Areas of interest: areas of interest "Commercial service"
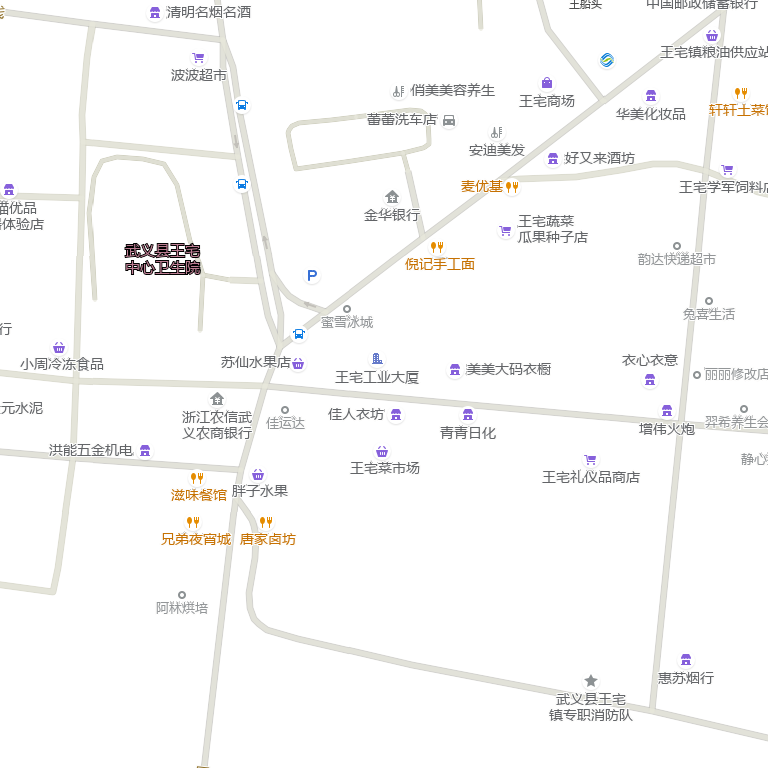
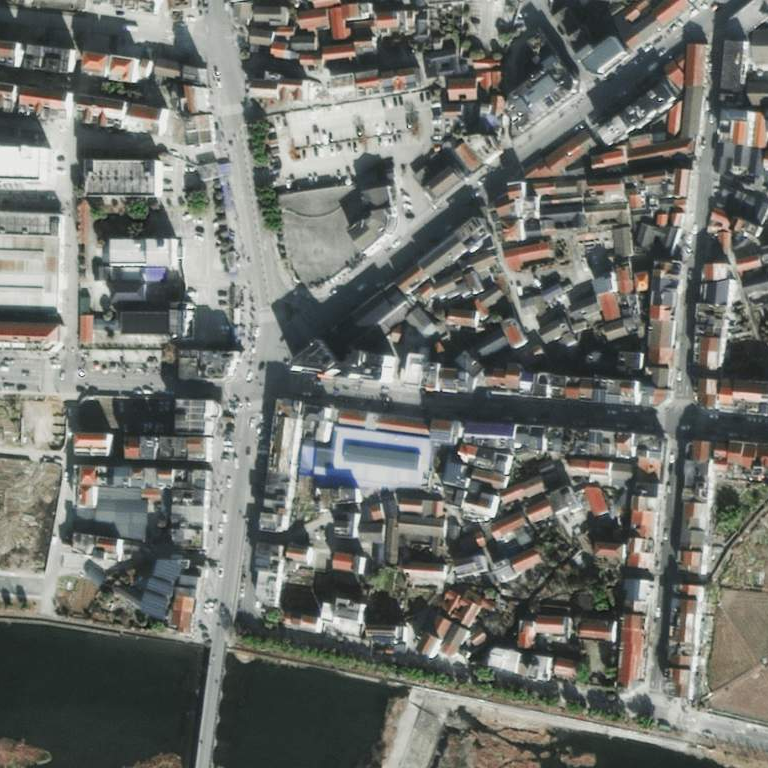